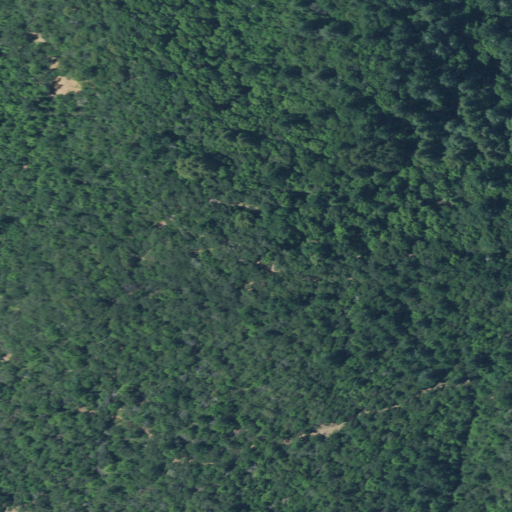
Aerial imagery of mountain in California named Fitch Mountain containing evergreen forest, deciduous forest, open development, and mixed forest